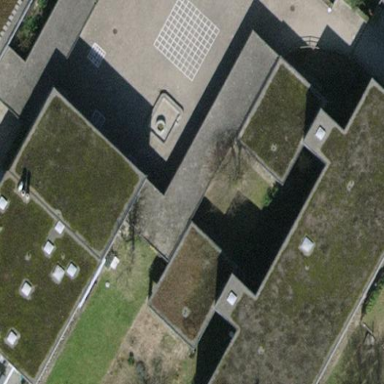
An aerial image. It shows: School building.